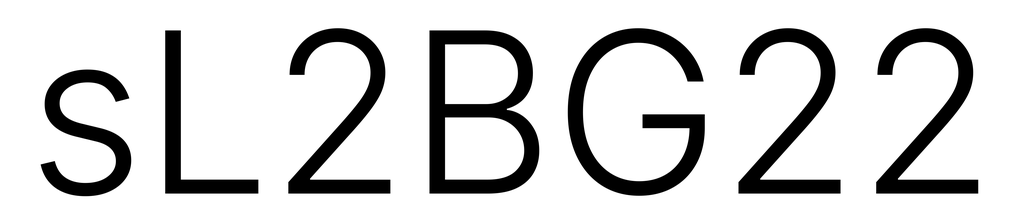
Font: Inter_Light